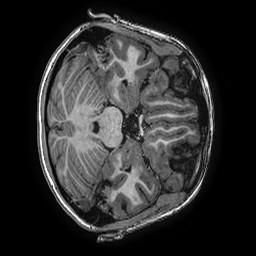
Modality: T1w
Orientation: axial
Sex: female
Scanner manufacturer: ge
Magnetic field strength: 3 T
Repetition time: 0.0077 s
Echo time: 0.003436 s